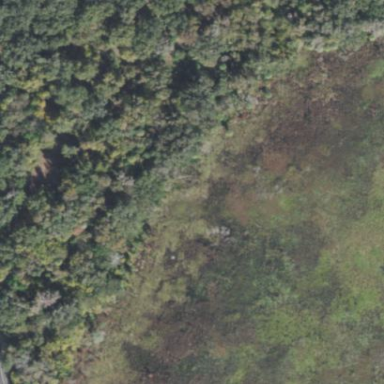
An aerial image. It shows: Swampy wetland area.